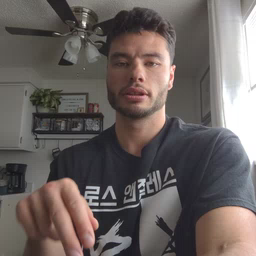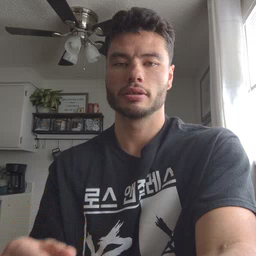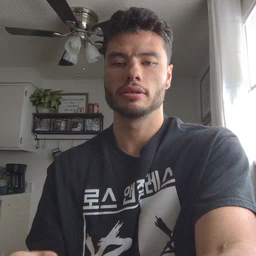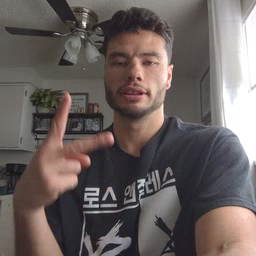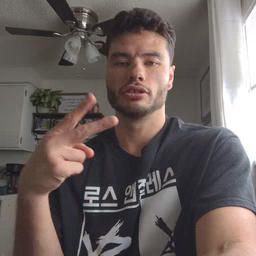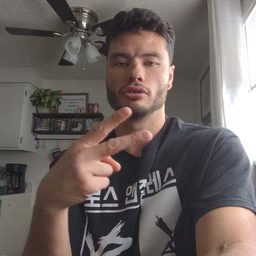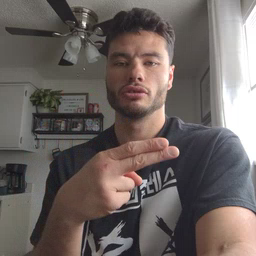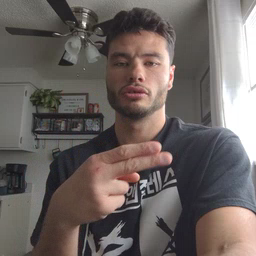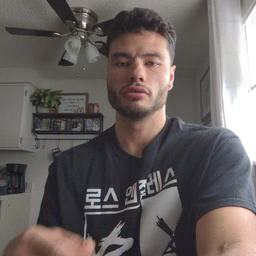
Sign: scissors